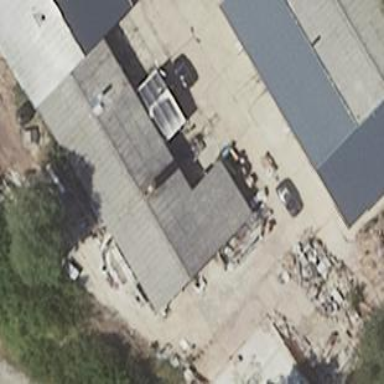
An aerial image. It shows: Industrial building.